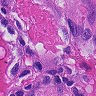
Metastatic tissue present: yes